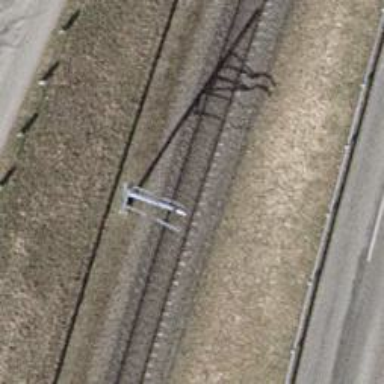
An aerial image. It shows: Single railway track with electrified contact line.